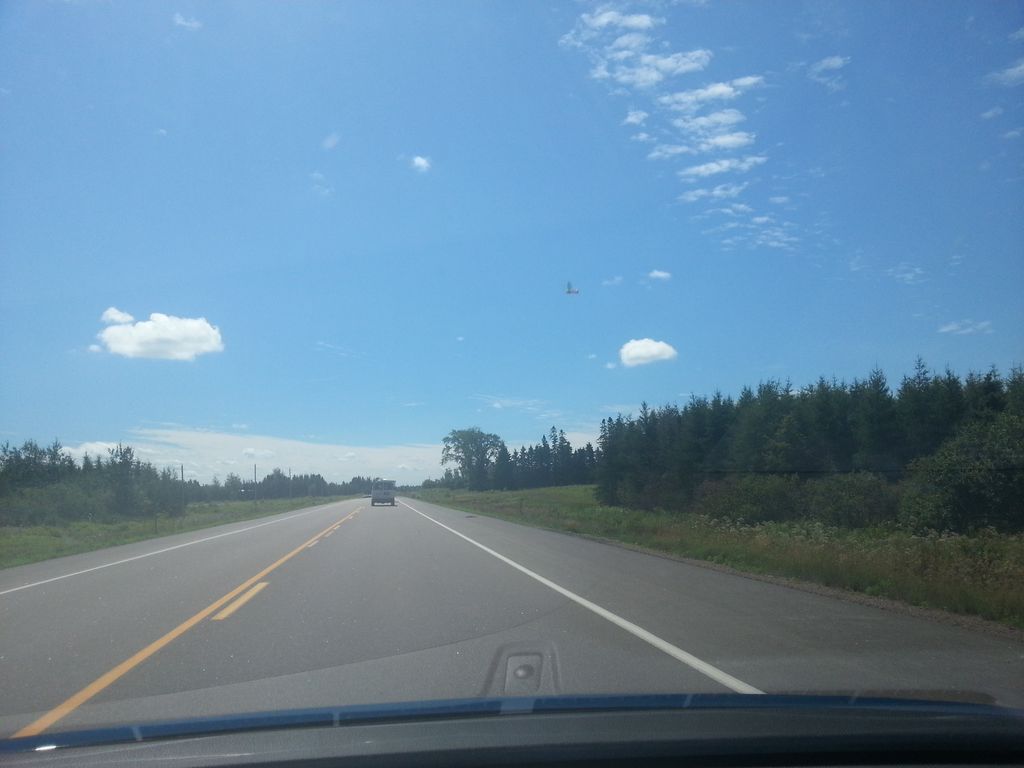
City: charlottetown